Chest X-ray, PA view. Patient: 53 years old, sex M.
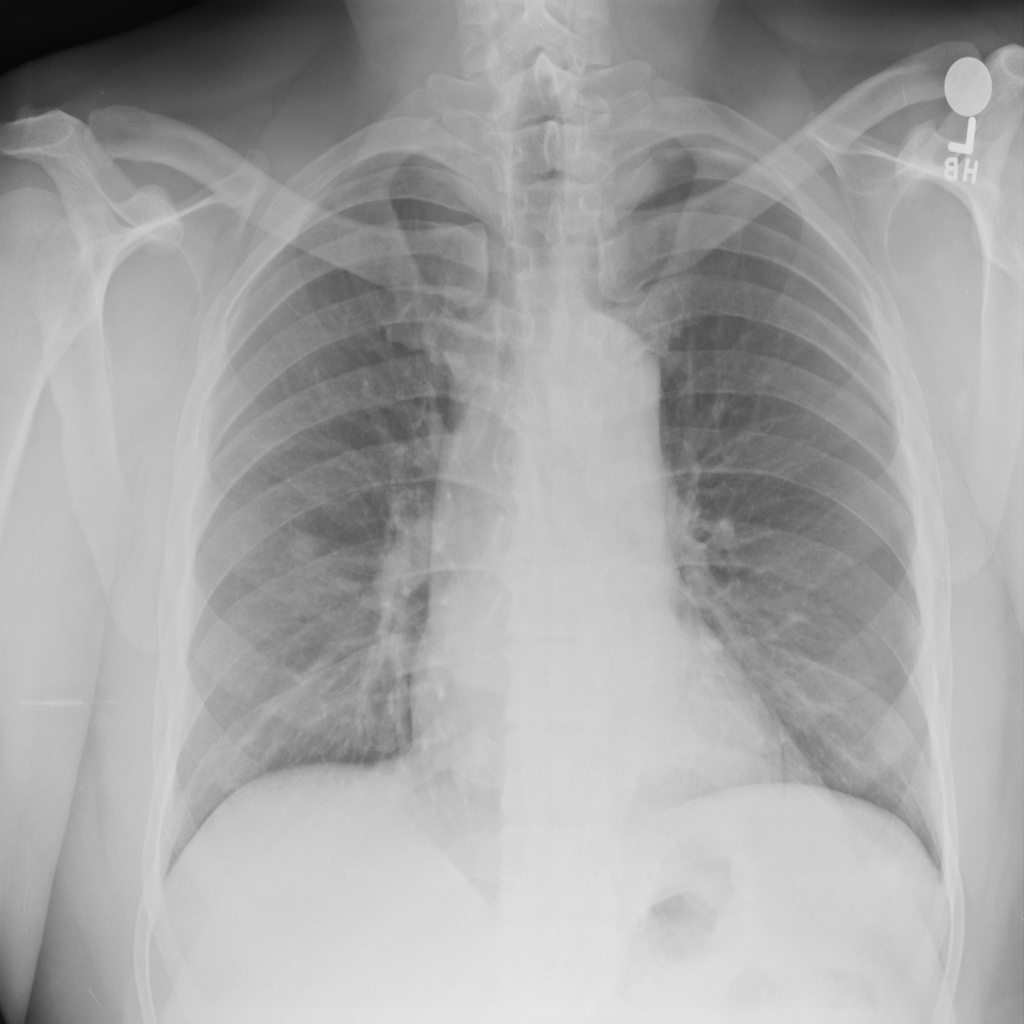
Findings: No Finding